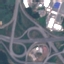
Land use / land cover class: Highway